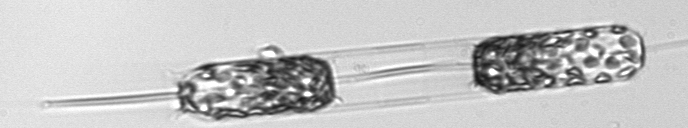
Label: Ditylum_brightwellii